Question: I am working on designing an Android application, and I have several questions I would like to have your opinion on.
Right now, the architecture I am thinking of is the following:
- - - -

Since it is very likely that in a close future a Java based version of this Android application might be developed for Win/Mac/Linux, I am trying to keep the Business Logic as much apart from Android specific APIs.
Basically, the Business Logic will need to use the embedded SQLite DB as well as use the BT adapter and access the Internet through Wifi for example, this could be done using the two dedicated Android Library. The issue is that I would like the Business Logic to be only a "pure" Java library, and not built upon an Android project. Is that feasible according to this architecture, knowing that is is possible the Android Application will have a configuration "module" in charge to setup and configure and initiate if needed the two Android based libraries.
Does the currently chosen architecture make sense in your eyes ?
What could be your advice for this application to:
1. Be as modular as possible with good abstraction level (on DB and BT/Wifi adapter),
2. Keep the Business Logic as much as possible clear from Android APIs,
3. Require minimal changes to adapt this whole solution for a classical Java application.
Thank you in advance for your time and opinions.
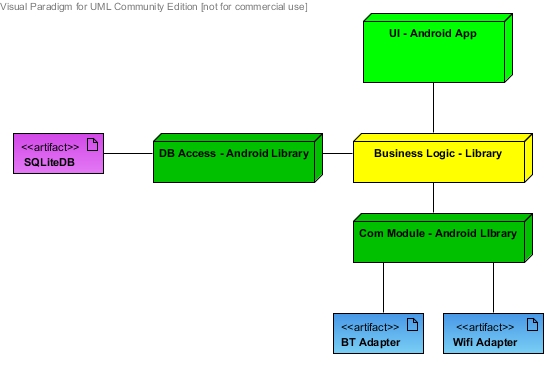
Answer: I had asked a <URL> separately from core business logic. The core BL was developed as a common JAR library that I distributed to Android and BB apps.
Although it worked, I was not really satisfied with the solution. As I explained in an <URL>.
Having said that, since your next aim is to go desktop rather than BB or J2ME, you might be able to not only keep your design between your Android and desktop Java apps common, but also share the implementations.
Regarding your question about abstraction, I would suggest an Interface-based Business Logic and DB Logic approach. The link in the first para of my answer above shows a simple example of how to achieve this, but I would be glad to provide more details.